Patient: sex M, age 57
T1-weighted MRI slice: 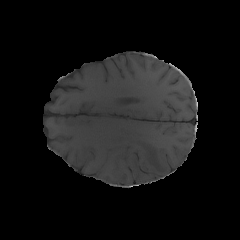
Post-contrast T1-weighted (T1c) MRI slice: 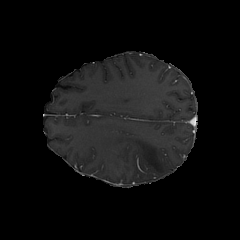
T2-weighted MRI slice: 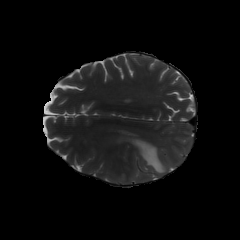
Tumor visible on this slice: yes
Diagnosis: Glioblastoma, IDH-wildtype
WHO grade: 4